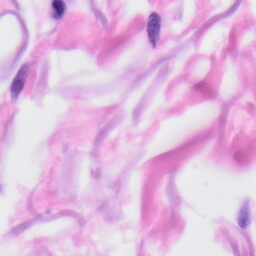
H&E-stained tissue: Skin